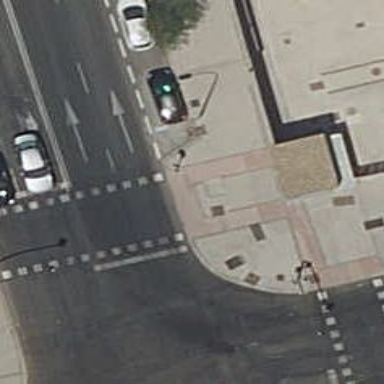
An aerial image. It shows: Road crossing with traffic signals.